Question: What is the main tip?
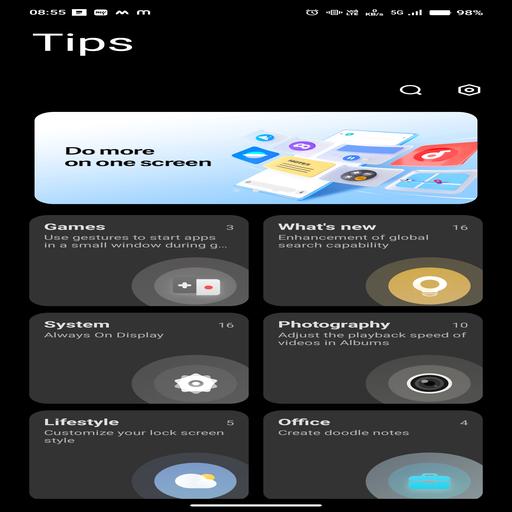
Answer: Do more on one screen